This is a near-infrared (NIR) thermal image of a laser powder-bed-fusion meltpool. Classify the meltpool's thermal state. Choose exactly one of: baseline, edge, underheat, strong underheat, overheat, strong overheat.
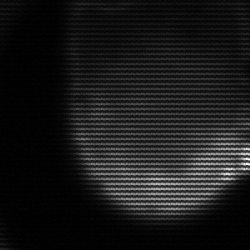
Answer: edge